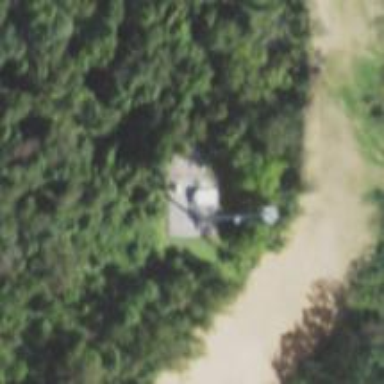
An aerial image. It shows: Service building with communication mast tower.